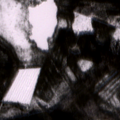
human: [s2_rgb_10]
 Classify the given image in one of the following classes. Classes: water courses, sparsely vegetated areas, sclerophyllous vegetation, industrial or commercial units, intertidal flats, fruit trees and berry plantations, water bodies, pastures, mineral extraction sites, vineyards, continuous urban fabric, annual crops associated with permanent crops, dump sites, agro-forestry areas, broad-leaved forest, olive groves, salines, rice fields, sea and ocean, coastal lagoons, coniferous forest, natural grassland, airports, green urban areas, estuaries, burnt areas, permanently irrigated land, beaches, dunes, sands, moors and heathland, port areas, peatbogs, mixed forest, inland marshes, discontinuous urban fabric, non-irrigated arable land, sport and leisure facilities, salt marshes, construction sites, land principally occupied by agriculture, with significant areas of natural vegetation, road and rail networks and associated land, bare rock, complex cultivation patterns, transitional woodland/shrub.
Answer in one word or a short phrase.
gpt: coniferous forest, mixed forest, transitional woodland/shrub